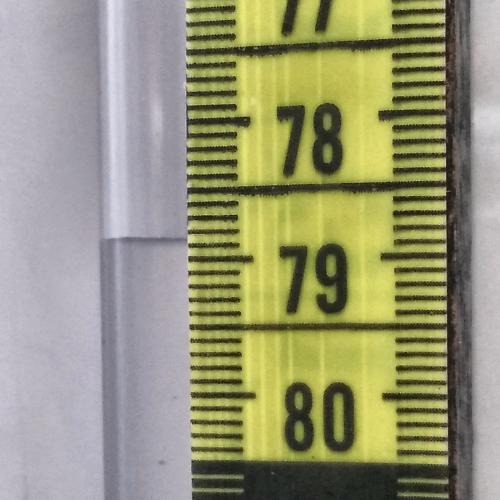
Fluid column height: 78.9 cm